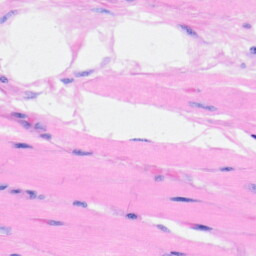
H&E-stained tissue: Heart